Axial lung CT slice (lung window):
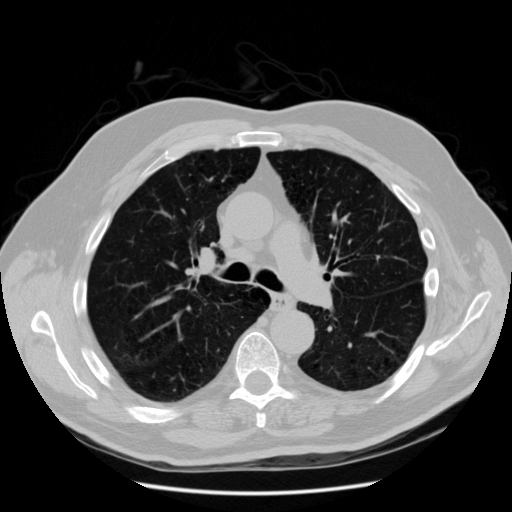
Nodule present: no